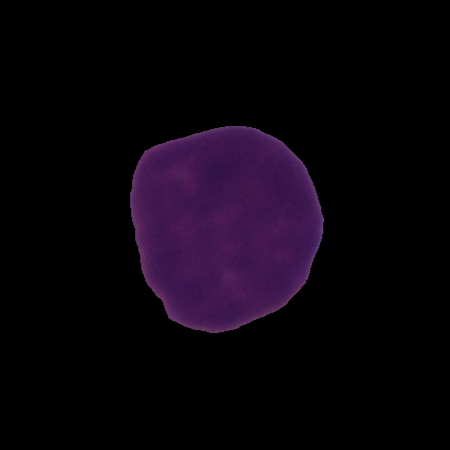
Label: cancer